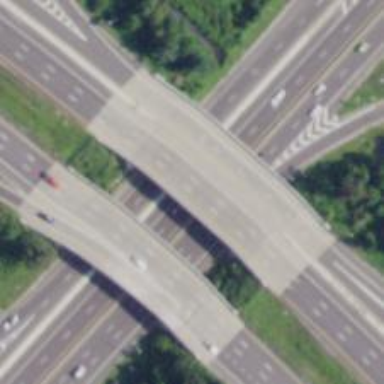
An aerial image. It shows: Urban freeway or expressway trunk highway.